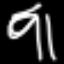
Label: palm tree